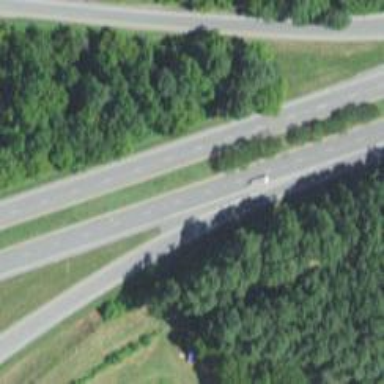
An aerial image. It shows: Asphalt trunk link road.